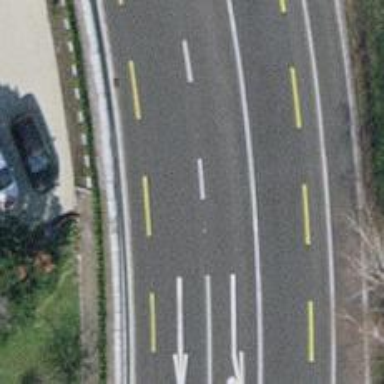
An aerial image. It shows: Primary highway with cycle lanes on both sides.